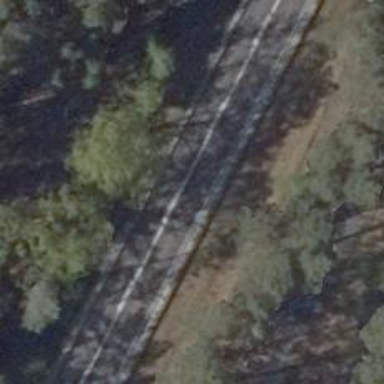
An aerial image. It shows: Primary road with asphalt surface.